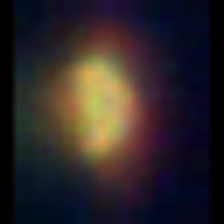
Taxon: NanoPlankton
Group: Other